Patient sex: M
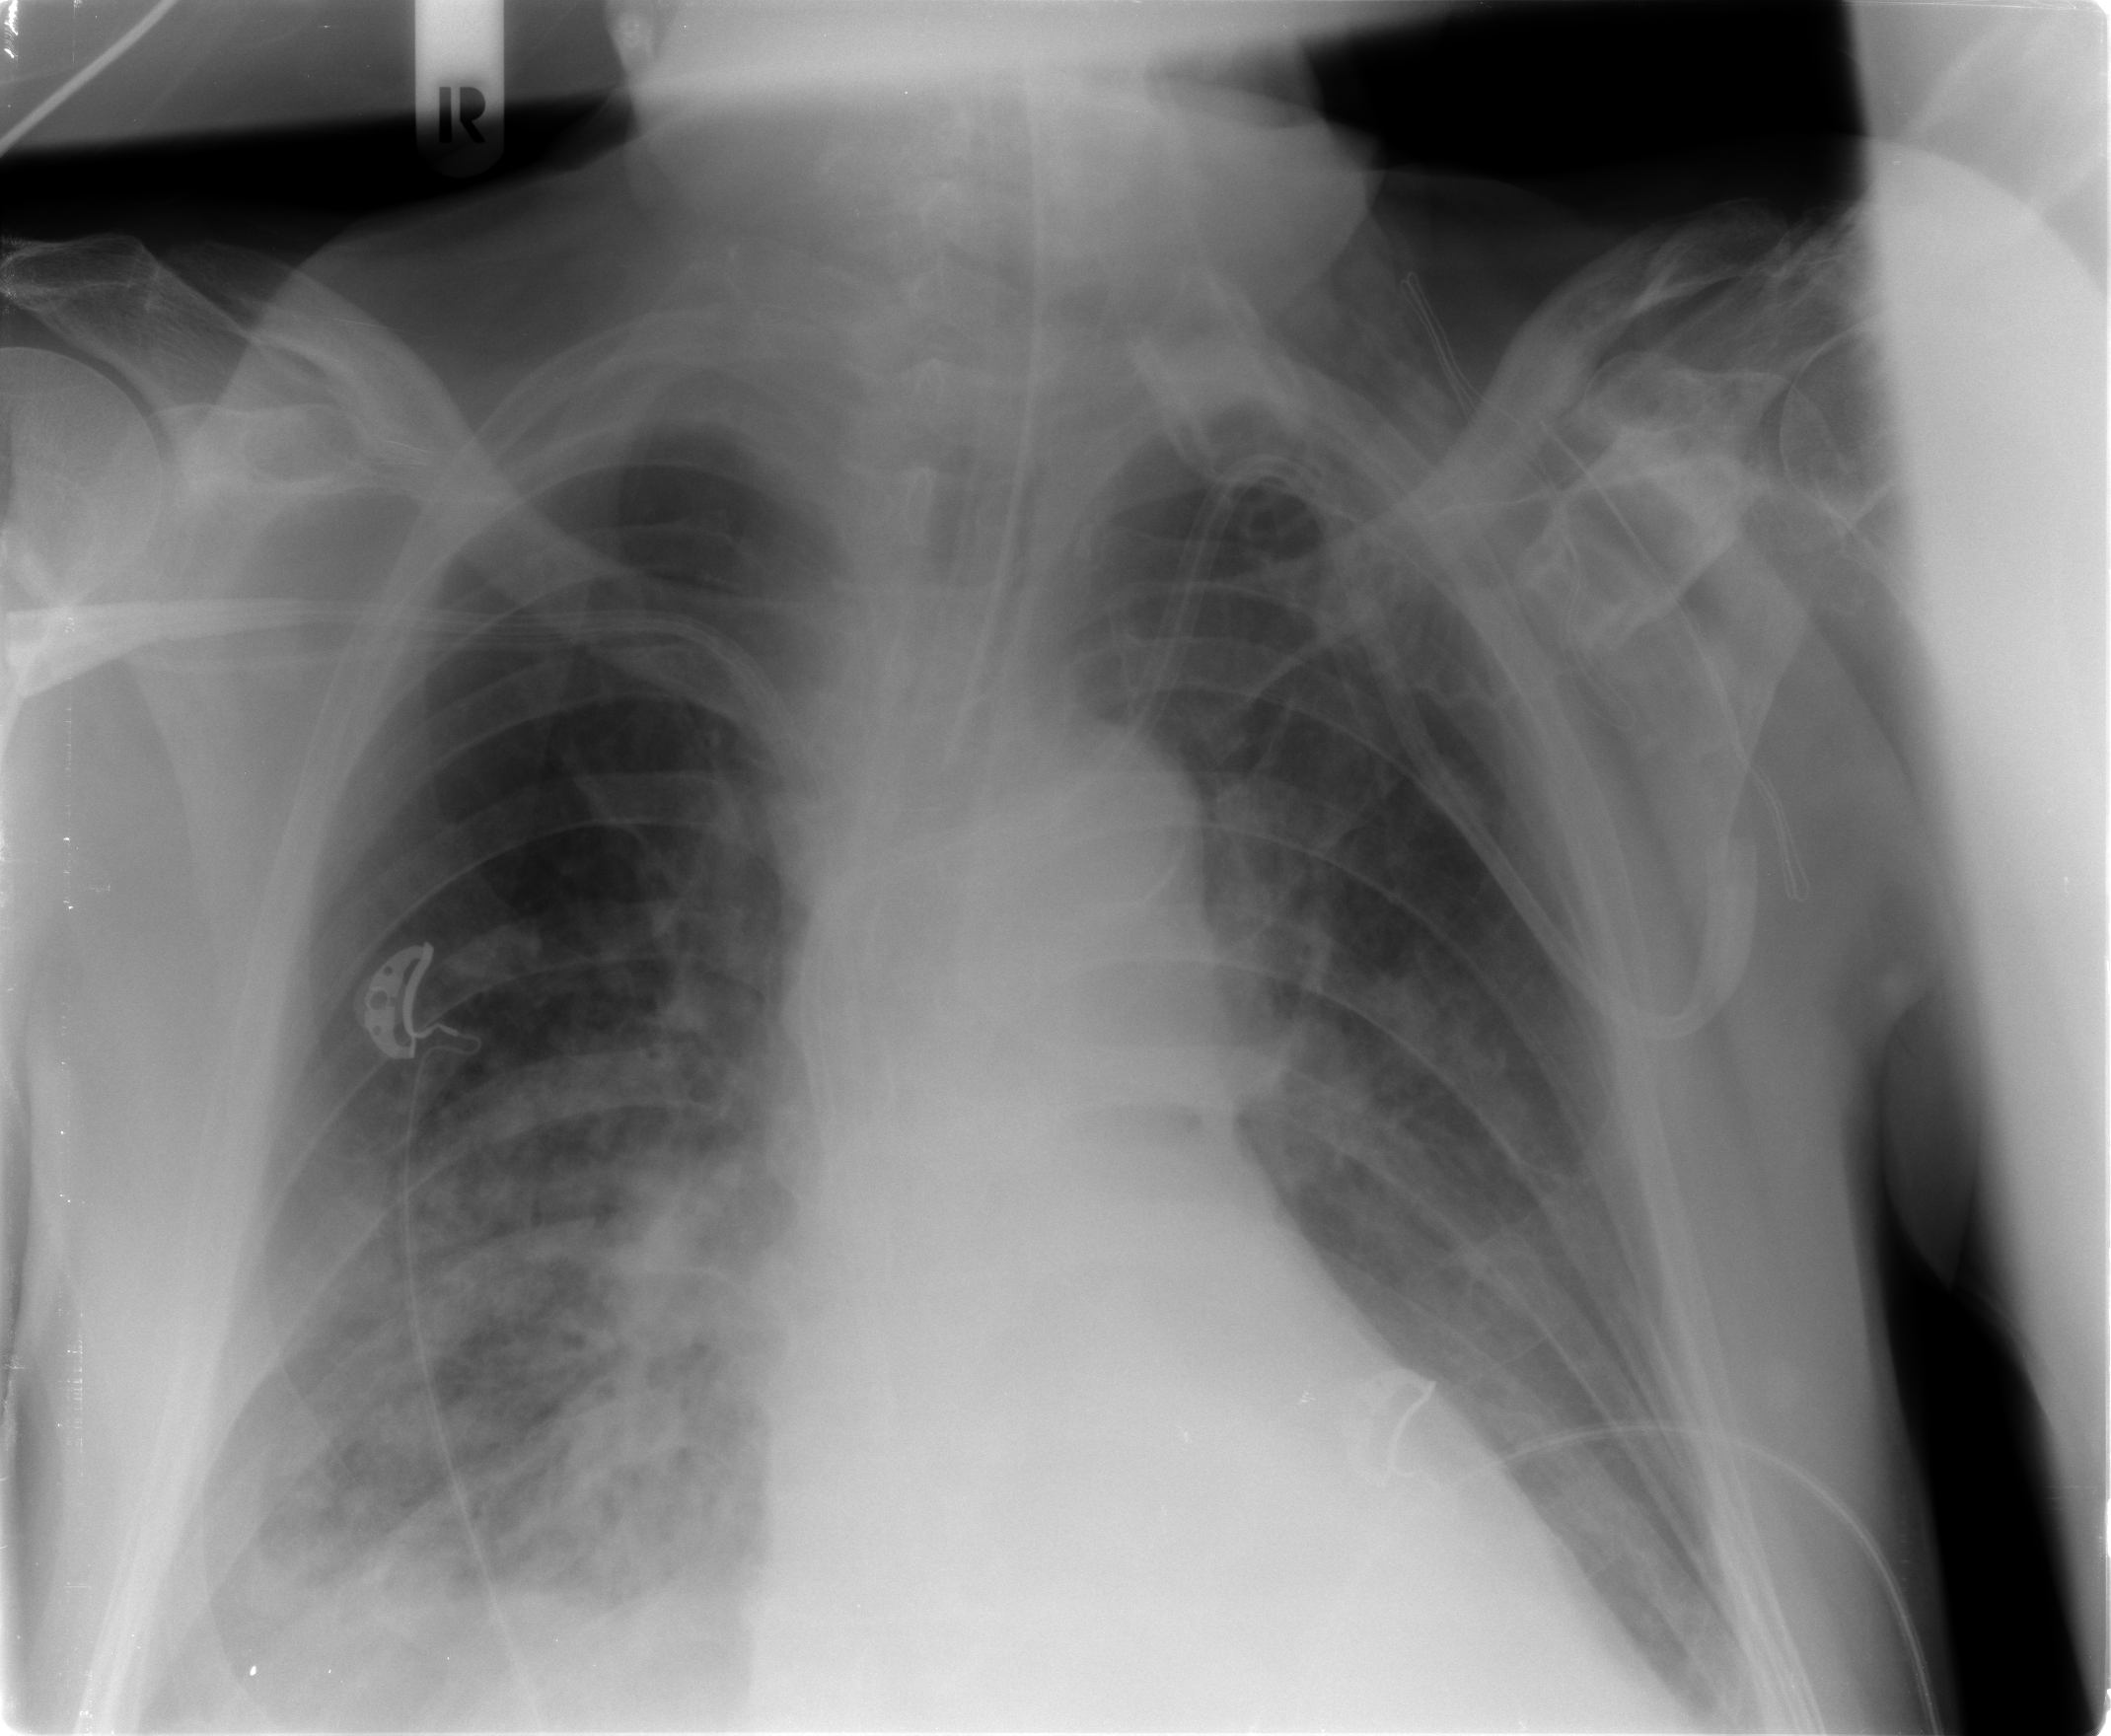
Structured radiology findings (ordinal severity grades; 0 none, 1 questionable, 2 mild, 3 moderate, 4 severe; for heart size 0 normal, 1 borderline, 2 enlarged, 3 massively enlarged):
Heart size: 2
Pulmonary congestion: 2
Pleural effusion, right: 2
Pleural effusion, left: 1
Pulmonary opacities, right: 3
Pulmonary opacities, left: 2
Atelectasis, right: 3
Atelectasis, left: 2